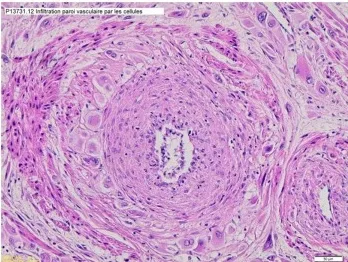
Histologic sections. Vascular invasion.
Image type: pathology (h&e)